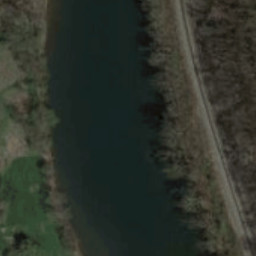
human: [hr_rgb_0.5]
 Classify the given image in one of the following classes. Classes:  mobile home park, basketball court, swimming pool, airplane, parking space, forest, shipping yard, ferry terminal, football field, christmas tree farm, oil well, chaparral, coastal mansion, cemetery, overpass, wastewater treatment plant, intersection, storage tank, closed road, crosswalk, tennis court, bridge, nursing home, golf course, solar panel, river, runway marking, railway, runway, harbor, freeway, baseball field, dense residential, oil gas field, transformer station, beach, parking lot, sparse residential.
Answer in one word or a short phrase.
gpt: river